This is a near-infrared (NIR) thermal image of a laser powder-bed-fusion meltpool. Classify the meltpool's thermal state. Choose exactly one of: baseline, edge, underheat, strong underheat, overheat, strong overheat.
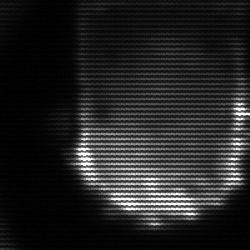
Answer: baseline